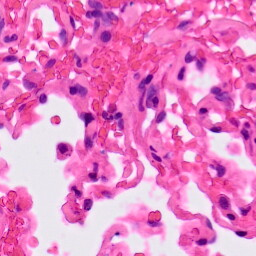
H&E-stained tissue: Lung